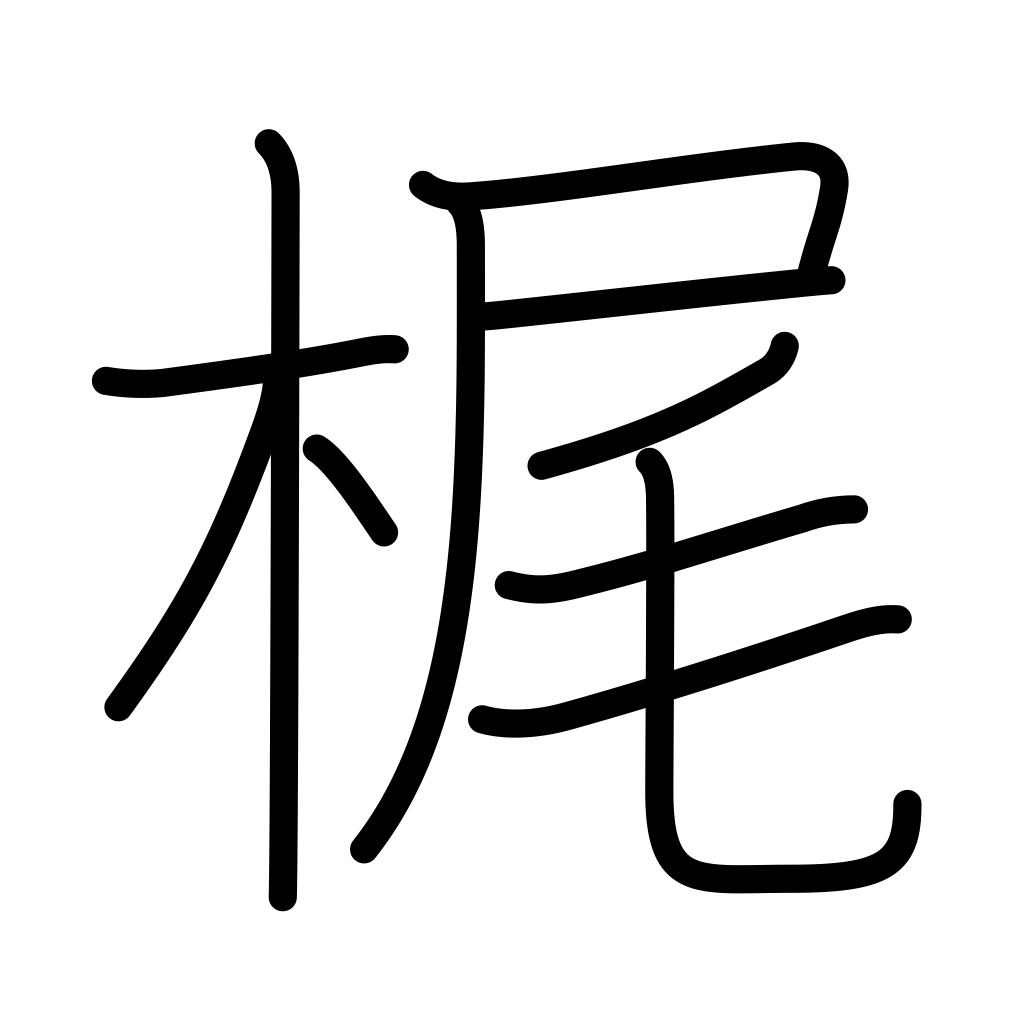
Meaning: sculling oar